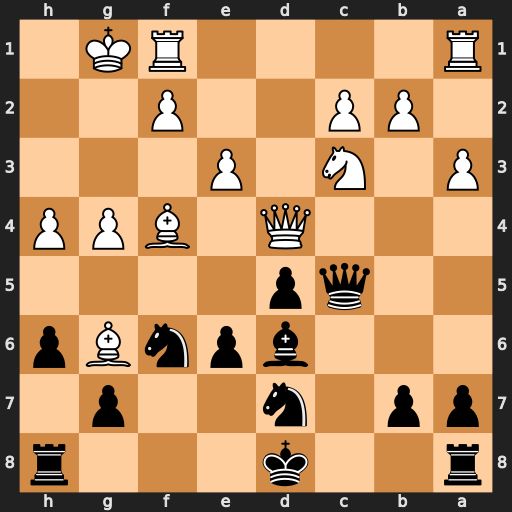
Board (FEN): r2k3r/pp1n2p1/3bpnBp/2qp4/3Q1BPP/P1N1P3/1PP2P2/R4RK1
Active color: b
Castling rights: -
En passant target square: -
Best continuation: Qxd4 exd4 Bxf4